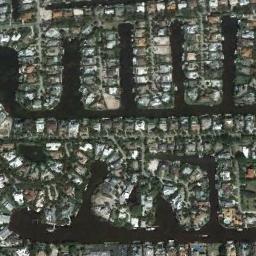
Label: residential